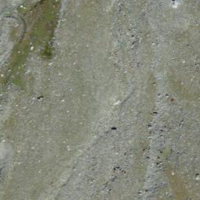
EUNIS habitat code: 48
Species observed at this site:
Saxifraga aizoides